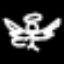
Label: angel